Question: What is the brand name shown?
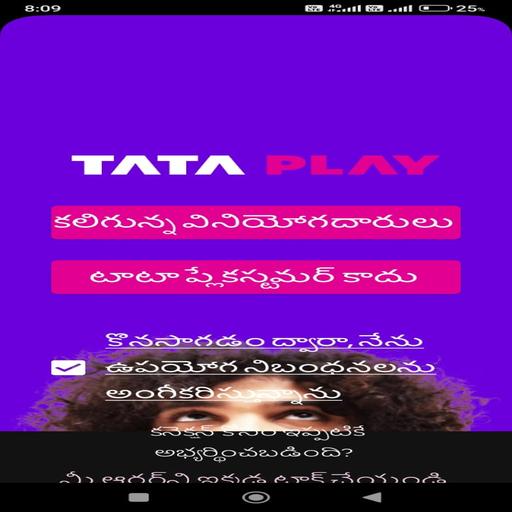
Answer: Tata Play